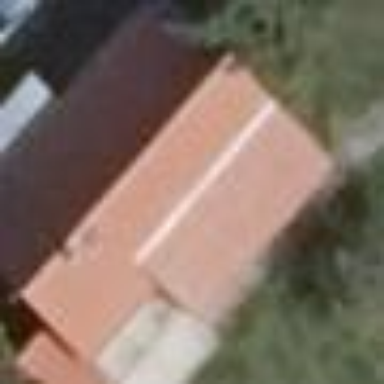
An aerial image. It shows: Building with gabled roof. The roof is oriented along the building and painted red.